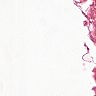
Metastatic tissue present: no